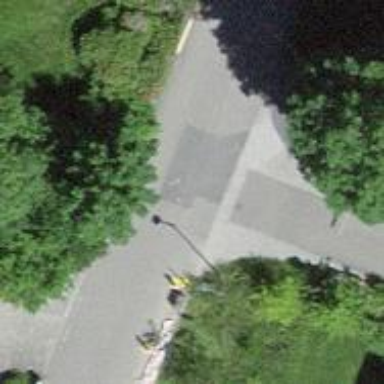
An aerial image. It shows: Lift gate barrier.